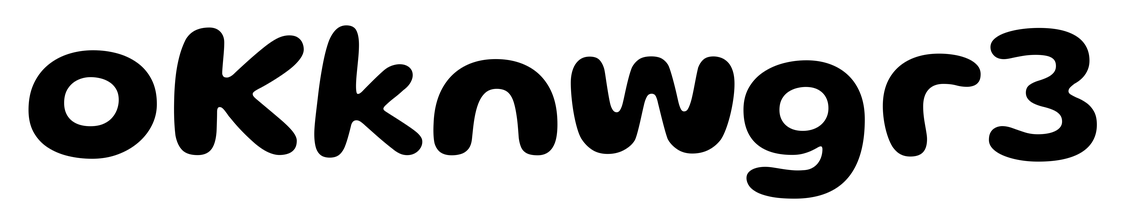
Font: Gluten_SemiBold